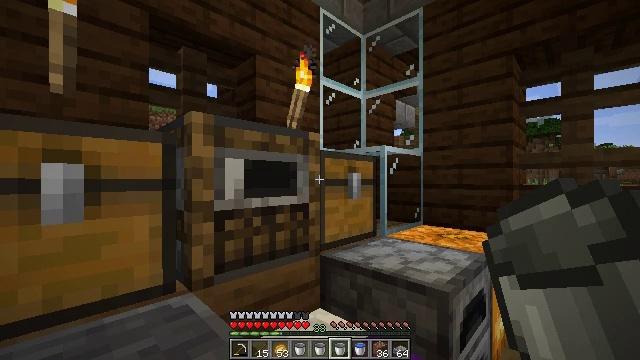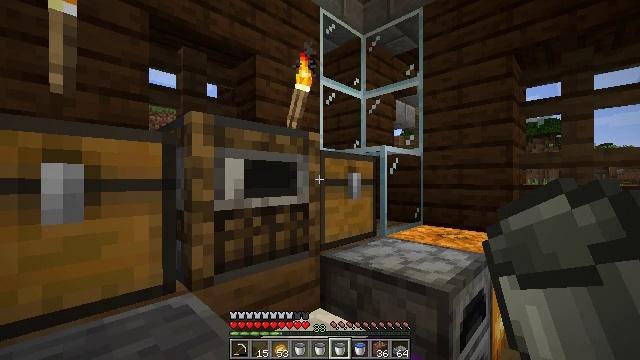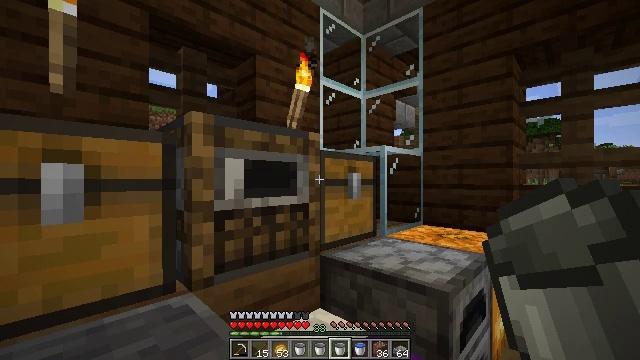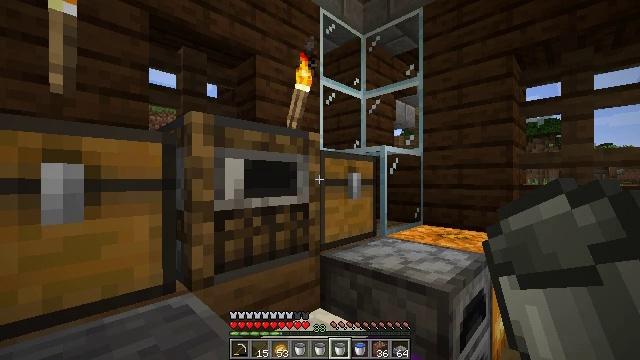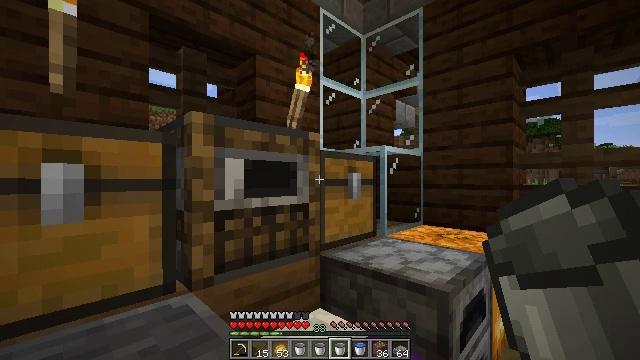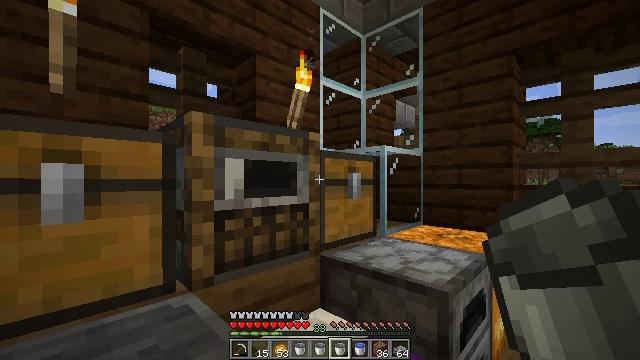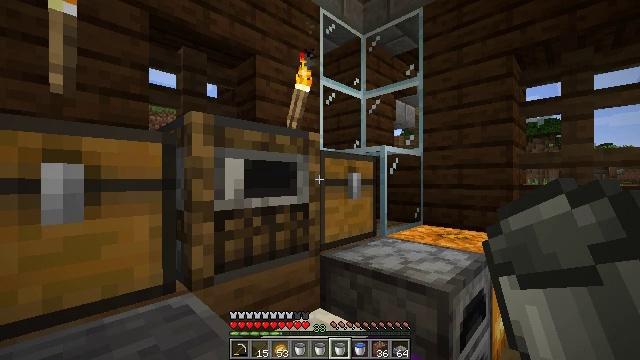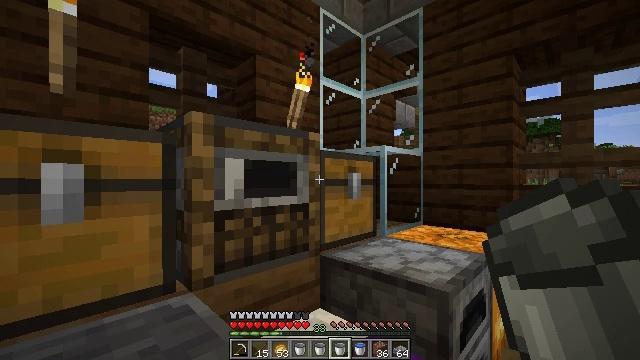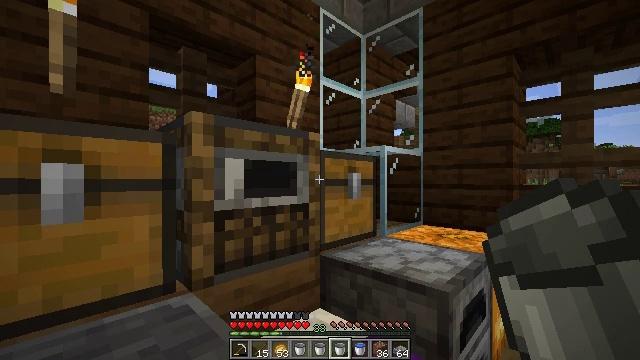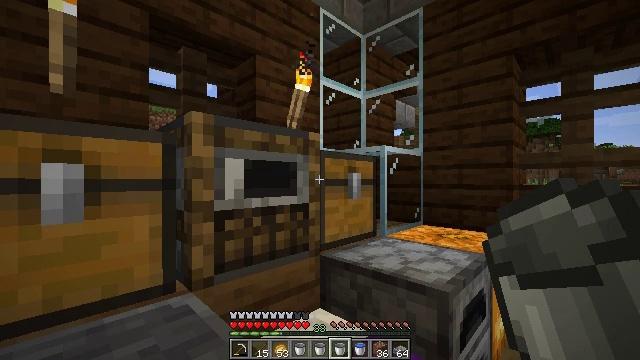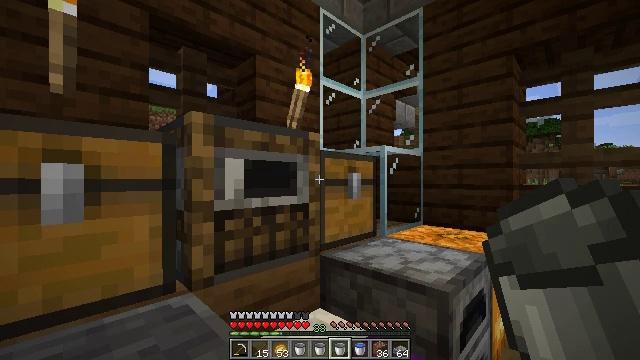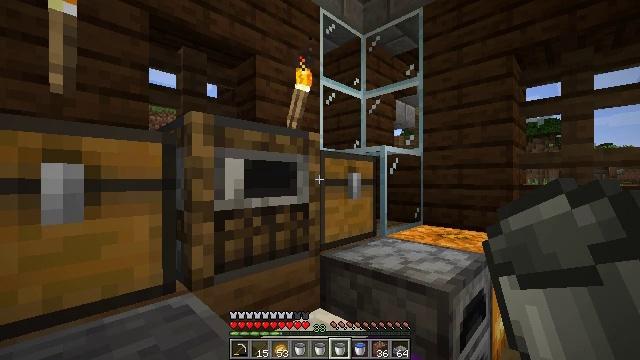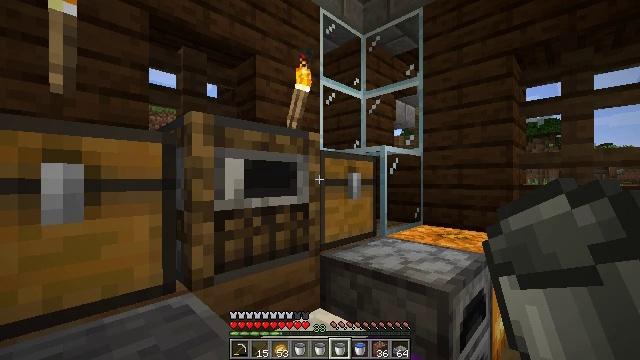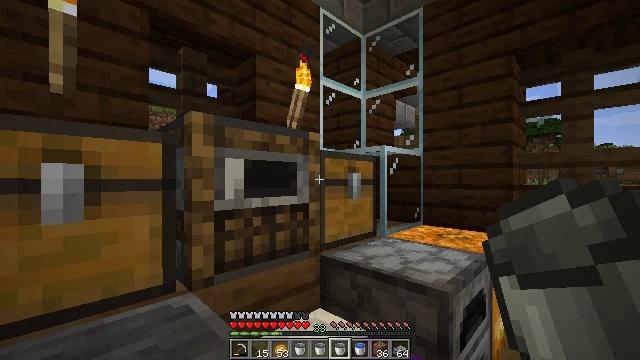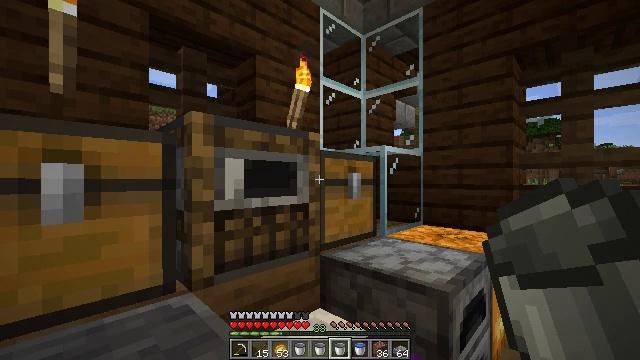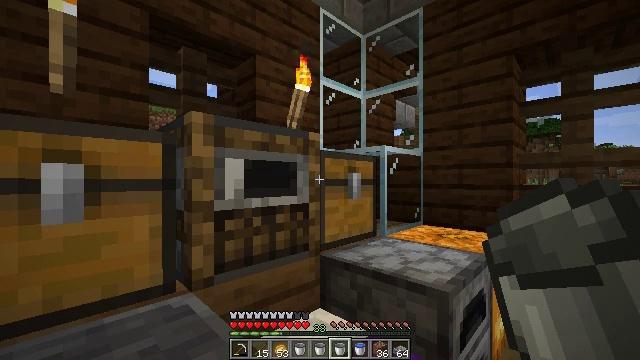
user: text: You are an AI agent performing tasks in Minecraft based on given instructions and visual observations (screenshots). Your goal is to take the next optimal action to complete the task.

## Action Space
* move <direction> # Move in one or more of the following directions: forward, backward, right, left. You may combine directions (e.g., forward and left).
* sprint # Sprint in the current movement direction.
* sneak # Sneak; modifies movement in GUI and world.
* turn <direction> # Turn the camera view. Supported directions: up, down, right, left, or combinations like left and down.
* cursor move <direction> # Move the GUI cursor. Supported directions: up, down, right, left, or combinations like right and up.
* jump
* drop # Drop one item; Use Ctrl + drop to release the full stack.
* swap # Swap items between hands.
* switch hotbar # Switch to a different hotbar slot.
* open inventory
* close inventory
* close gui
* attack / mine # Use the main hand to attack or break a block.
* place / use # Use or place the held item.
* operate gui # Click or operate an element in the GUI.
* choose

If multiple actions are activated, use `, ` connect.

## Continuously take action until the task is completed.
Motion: motion action
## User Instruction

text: Punch the spruce leaves to get saplings.
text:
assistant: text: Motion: no_op
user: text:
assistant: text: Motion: no_op
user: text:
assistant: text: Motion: no_op
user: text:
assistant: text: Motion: no_op
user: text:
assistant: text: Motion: no_op
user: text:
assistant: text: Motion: no_op
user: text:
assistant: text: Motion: no_op
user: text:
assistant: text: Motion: no_op
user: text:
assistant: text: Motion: no_op
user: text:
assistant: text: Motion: no_op
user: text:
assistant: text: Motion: no_op
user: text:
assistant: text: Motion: no_op
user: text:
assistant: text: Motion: no_op
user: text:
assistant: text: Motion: no_op
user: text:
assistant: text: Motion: no_op
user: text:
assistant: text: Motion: no_op
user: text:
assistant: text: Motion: no_op
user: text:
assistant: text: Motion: no_op
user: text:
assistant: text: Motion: no_op
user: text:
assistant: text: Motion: no_op
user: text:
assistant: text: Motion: no_op
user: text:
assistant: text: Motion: no_op
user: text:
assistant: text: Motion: no_op
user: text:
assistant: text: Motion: no_op
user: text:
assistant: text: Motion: no_op
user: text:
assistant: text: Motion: no_op
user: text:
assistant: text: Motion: no_op
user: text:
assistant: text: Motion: no_op
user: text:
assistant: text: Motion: no_op
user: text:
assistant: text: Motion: no_op